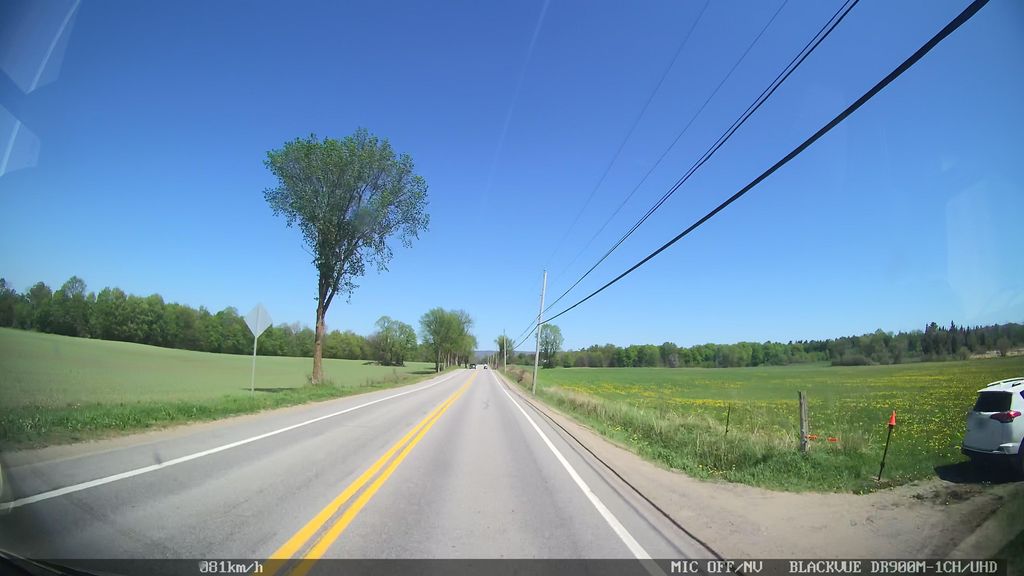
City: ottawa-gatineau